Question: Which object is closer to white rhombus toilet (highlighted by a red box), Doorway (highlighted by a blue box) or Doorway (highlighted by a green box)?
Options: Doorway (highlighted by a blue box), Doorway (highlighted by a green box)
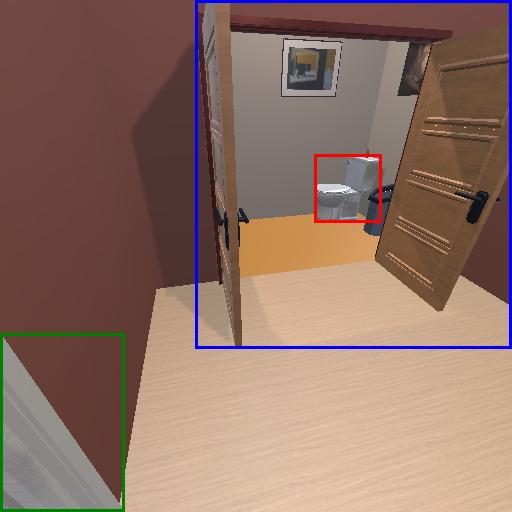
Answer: Doorway (highlighted by a blue box)